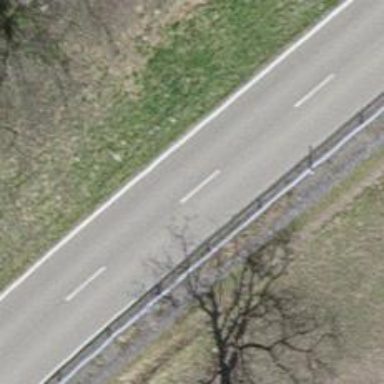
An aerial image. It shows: Tertiary road.